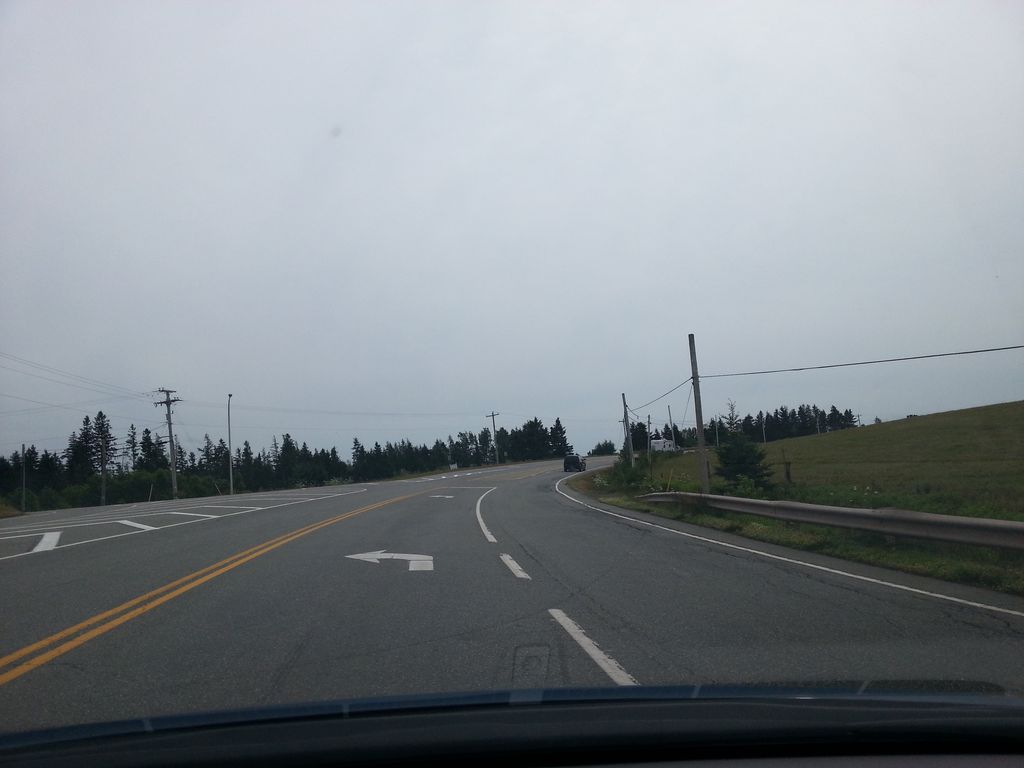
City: charlottetown